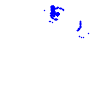
Particle: kaon